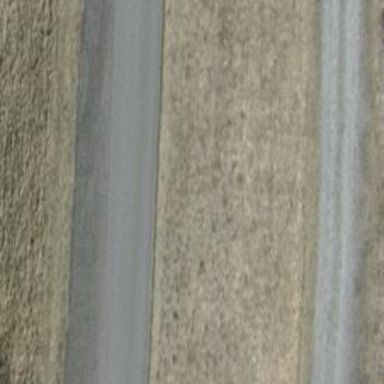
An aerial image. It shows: Asphalt track with grade 1 surface. There is embankment along the side of the track.